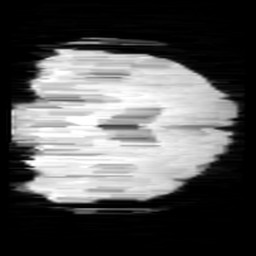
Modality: minIP
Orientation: coronal
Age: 12
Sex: female
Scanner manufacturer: siemens
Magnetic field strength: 3 T
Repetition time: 0.027 s
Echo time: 0.02 s